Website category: jobs
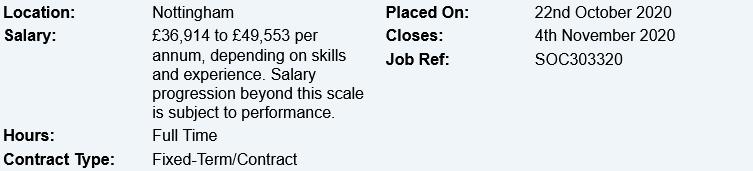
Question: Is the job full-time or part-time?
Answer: Full Time

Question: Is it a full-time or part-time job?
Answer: Full Time

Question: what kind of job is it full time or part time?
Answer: Full Time

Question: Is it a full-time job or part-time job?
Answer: Full Time

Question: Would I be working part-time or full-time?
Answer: Full Time

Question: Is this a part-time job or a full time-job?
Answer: Full Time

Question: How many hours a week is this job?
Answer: Full Time

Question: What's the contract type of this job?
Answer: Fixed-Term/Contract

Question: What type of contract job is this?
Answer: Fixed-Term/Contract

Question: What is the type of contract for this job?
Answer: Fixed-Term/Contract

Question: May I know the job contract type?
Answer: Fixed-Term/Contract

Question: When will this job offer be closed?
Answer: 4th November 2020

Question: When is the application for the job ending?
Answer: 4th November 2020

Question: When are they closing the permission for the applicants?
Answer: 4th November 2020

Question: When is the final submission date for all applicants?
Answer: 4th November 2020

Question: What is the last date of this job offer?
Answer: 4th November 2020

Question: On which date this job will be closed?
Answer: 4th November 2020

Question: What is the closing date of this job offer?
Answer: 4th November 2020

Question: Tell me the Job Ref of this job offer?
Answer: SOC303320

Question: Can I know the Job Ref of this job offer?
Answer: SOC303320

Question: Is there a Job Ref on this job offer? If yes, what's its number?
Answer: SOC303320

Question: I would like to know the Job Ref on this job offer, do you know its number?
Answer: SOC303320

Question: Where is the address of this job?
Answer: Nottingham

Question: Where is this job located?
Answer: Nottingham

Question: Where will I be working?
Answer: Nottingham

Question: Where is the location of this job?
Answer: Nottingham

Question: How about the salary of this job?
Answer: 36,914 to 49,553 per annum, depending on skills and experience. Salary progression beyond this scale is subject to performance.

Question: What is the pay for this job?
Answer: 36,914 to 49,553 per annum, depending on skills and experience. Salary progression beyond this scale is subject to performance.

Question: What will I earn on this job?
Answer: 36,914 to 49,553 per annum, depending on skills and experience. Salary progression beyond this scale is subject to performance.

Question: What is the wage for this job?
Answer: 36,914 to 49,553 per annum, depending on skills and experience. Salary progression beyond this scale is subject to performance.

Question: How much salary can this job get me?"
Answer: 36,914 to 49,553 per annum, depending on skills and experience. Salary progression beyond this scale is subject to performance.

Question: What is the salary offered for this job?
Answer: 36,914 to 49,553 per annum, depending on skills and experience. Salary progression beyond this scale is subject to performance.

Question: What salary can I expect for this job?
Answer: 36,914 to 49,553 per annum, depending on skills and experience. Salary progression beyond this scale is subject to performance.

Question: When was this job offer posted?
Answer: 22nd October 2020

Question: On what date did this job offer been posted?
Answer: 22nd October 2020